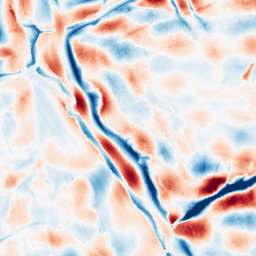
Category: wavelet
Decomposition family: wavelet_dwt
Decomposition parameters: wavelet: db8
level: 5
Upsampling method: sinc_hamming
Upsampling parameters: scale: 2
kernel_size: 4
Upsampling scale: 2